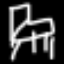
Label: chair